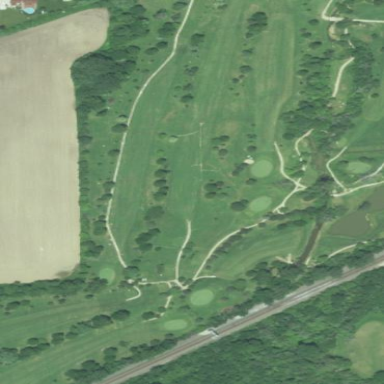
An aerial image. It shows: Golf course surrounded by greenery.